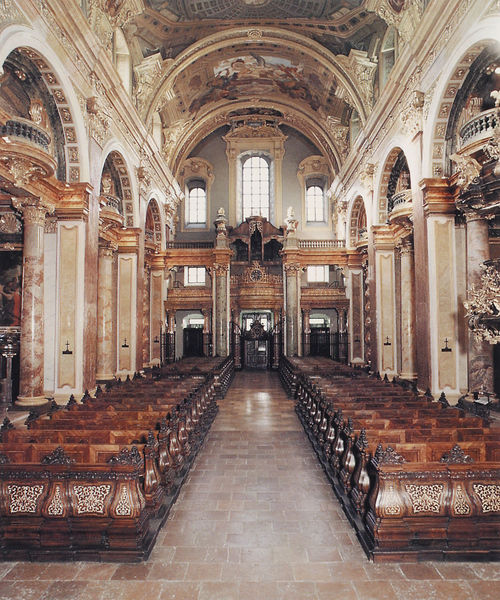
Titel: Universitätskirche (Jesuitenkirche)
Künstler: Andrea Pozzo
Standort: Wien, Universitätskirche (Jesuitenkirche) (EU - AUT)
Schlagwörter: gott, weiß, braun, bunt, fenster, glas, holz, marmor, mitte, raum, säulen, malerei, muster, barock, sockel, stein, innenraum, kirche, boden, gold, decke, innen, rokoko, rosa, engel, statue, farben, empore, kuppel, gestühl, dekor, verzierung, wandmalerei, foto, fotografie, bögen, eingang, gang, gewölbe, bayern, glaube, kirch, religion, dom, kupfer, fliesen, kunst, altar, bänke, hauptschiff, langhaus, reihen, portal, kirchenbänke, mittelschiff, orgel, kreuze, kanzel, jesus, rundbögen, fresken, fresko, maria, mamor, kapitel, deckenmalerei, tonnengewölbe, hallenkirche, seitenschiffe, kircheninnenraum, westseite, holzbänke, katholisch, bänle, westrichtung